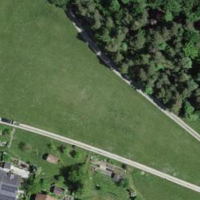
EUNIS habitat code: 24
Species observed at this site:
Globularia bisnagarica
Genista tinctoria